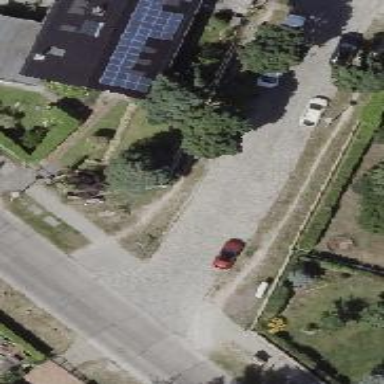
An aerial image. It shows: Residential road with sidewalks on both sides.